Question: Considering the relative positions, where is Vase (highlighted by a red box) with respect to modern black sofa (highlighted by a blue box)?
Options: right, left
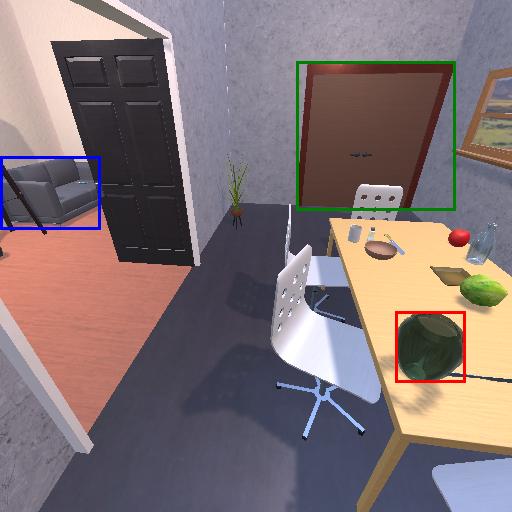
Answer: right